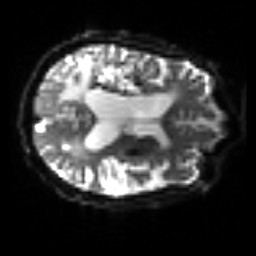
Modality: sbref
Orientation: axial
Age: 58
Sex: male
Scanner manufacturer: siemens
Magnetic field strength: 3 T
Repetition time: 3.2 s
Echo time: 0.081 s